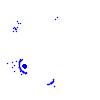
Particle: electron